Question: I've come across a weird discrepancy between 'BigInteger's used by .Net 4.0 and Silverlight 4.0; In <URL> version, it does not have either of these.
If you look at the .Net version of 'System.Numerics' in Reflector, you also see that when you disassemble the code, every single method is just empty, and it lacks the 'BigIntergerBuilder' and friends of the Silverlight version:
'''
public static BigInteger Parse(string value)
{
}
'''
What is going on here?

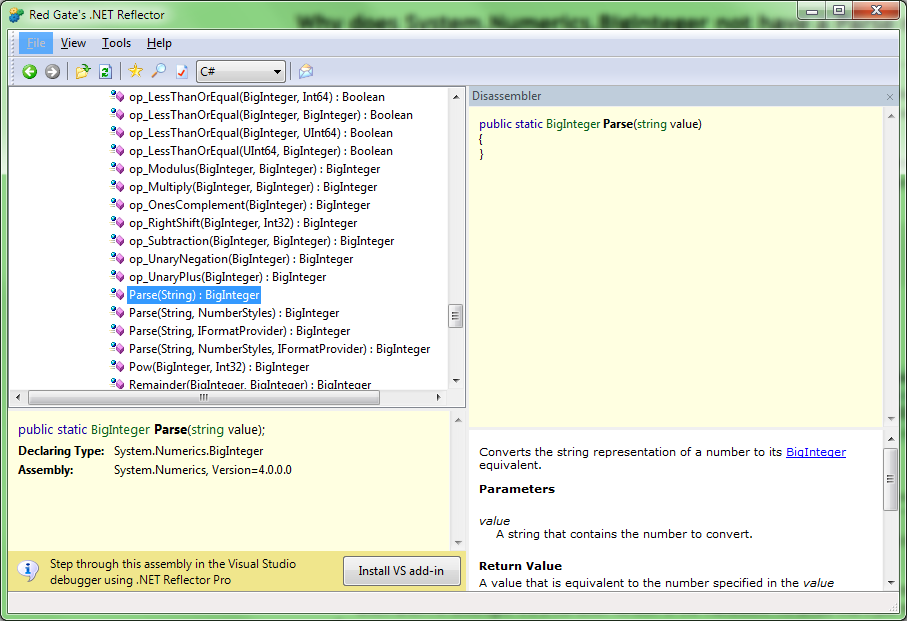
Answer: I don't think that System.Numerics.dll is part of the Silverlight 4.0 distribution. But that's not the real point. What you are looking at is a special version of the reference assembly. You'll find one in 'c:\program files
eference assemblies\microsoft
ramework\.netframework4.0' for example.
The assemblies there have all their IL stripped from them. Their metadata is otherwise identical to the "real" reference assemblies in 'c:\windows\microsoft.net
ramework4.0.30319'
I have no clue what the function of these stripped assemblies is supposed to be. I can only imagine they are meant to speed-up compilation, since the compiler only needs the metadata. But that's a bit of a long shot. I can also imagine it has something to do with the mysterious new [TargetedPatchingOptOut] attribute, a very long shot as well since the mechanism behind it isn't explained anywhere that I could find. I had a conversation with JaredPar about this, he was going to ask inside MSFT about it. Haven't heard back.
Well, no real answer, but it does explain what you saw.
---
Following up on this, I do have one more theory, inspired when I noted that the folder is named "v4.0". Note that the build number is not part of it, as it is in c:\windows\microsoft.net. That ought to have interesting effects when they release new builds, similar to the updates to the base assemblies of .NET 2.0 when the service packs were released.
Infamously, one thing that went badly wrong is that these updates had changes in the core classes, a change to the [AssemblyVersion]. The most visible one was the WaitHandle class, it acquired the WaitOne(int) overload. Very useful, because nobody could ever figure out what to pass for the argument. Using this new overload was easy to do, targeting .NET 2.0 doesn't prevent it, but hell breaks loose if the target machine has the original .NET 2.0 RTM release installed without getting the service packs.
My guess: these reference assemblies are the assemblies for any current and future version of .NET 4.0. Their public interface is frozen. And prevents you from accidentally using a public method that gets added in a later build. It follows that IL isn't useful because that's going to change.